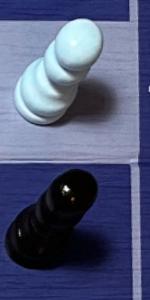
Label: Pawn_Black